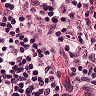
Metastatic tissue present: no